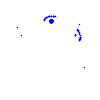
Particle: pion